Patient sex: M
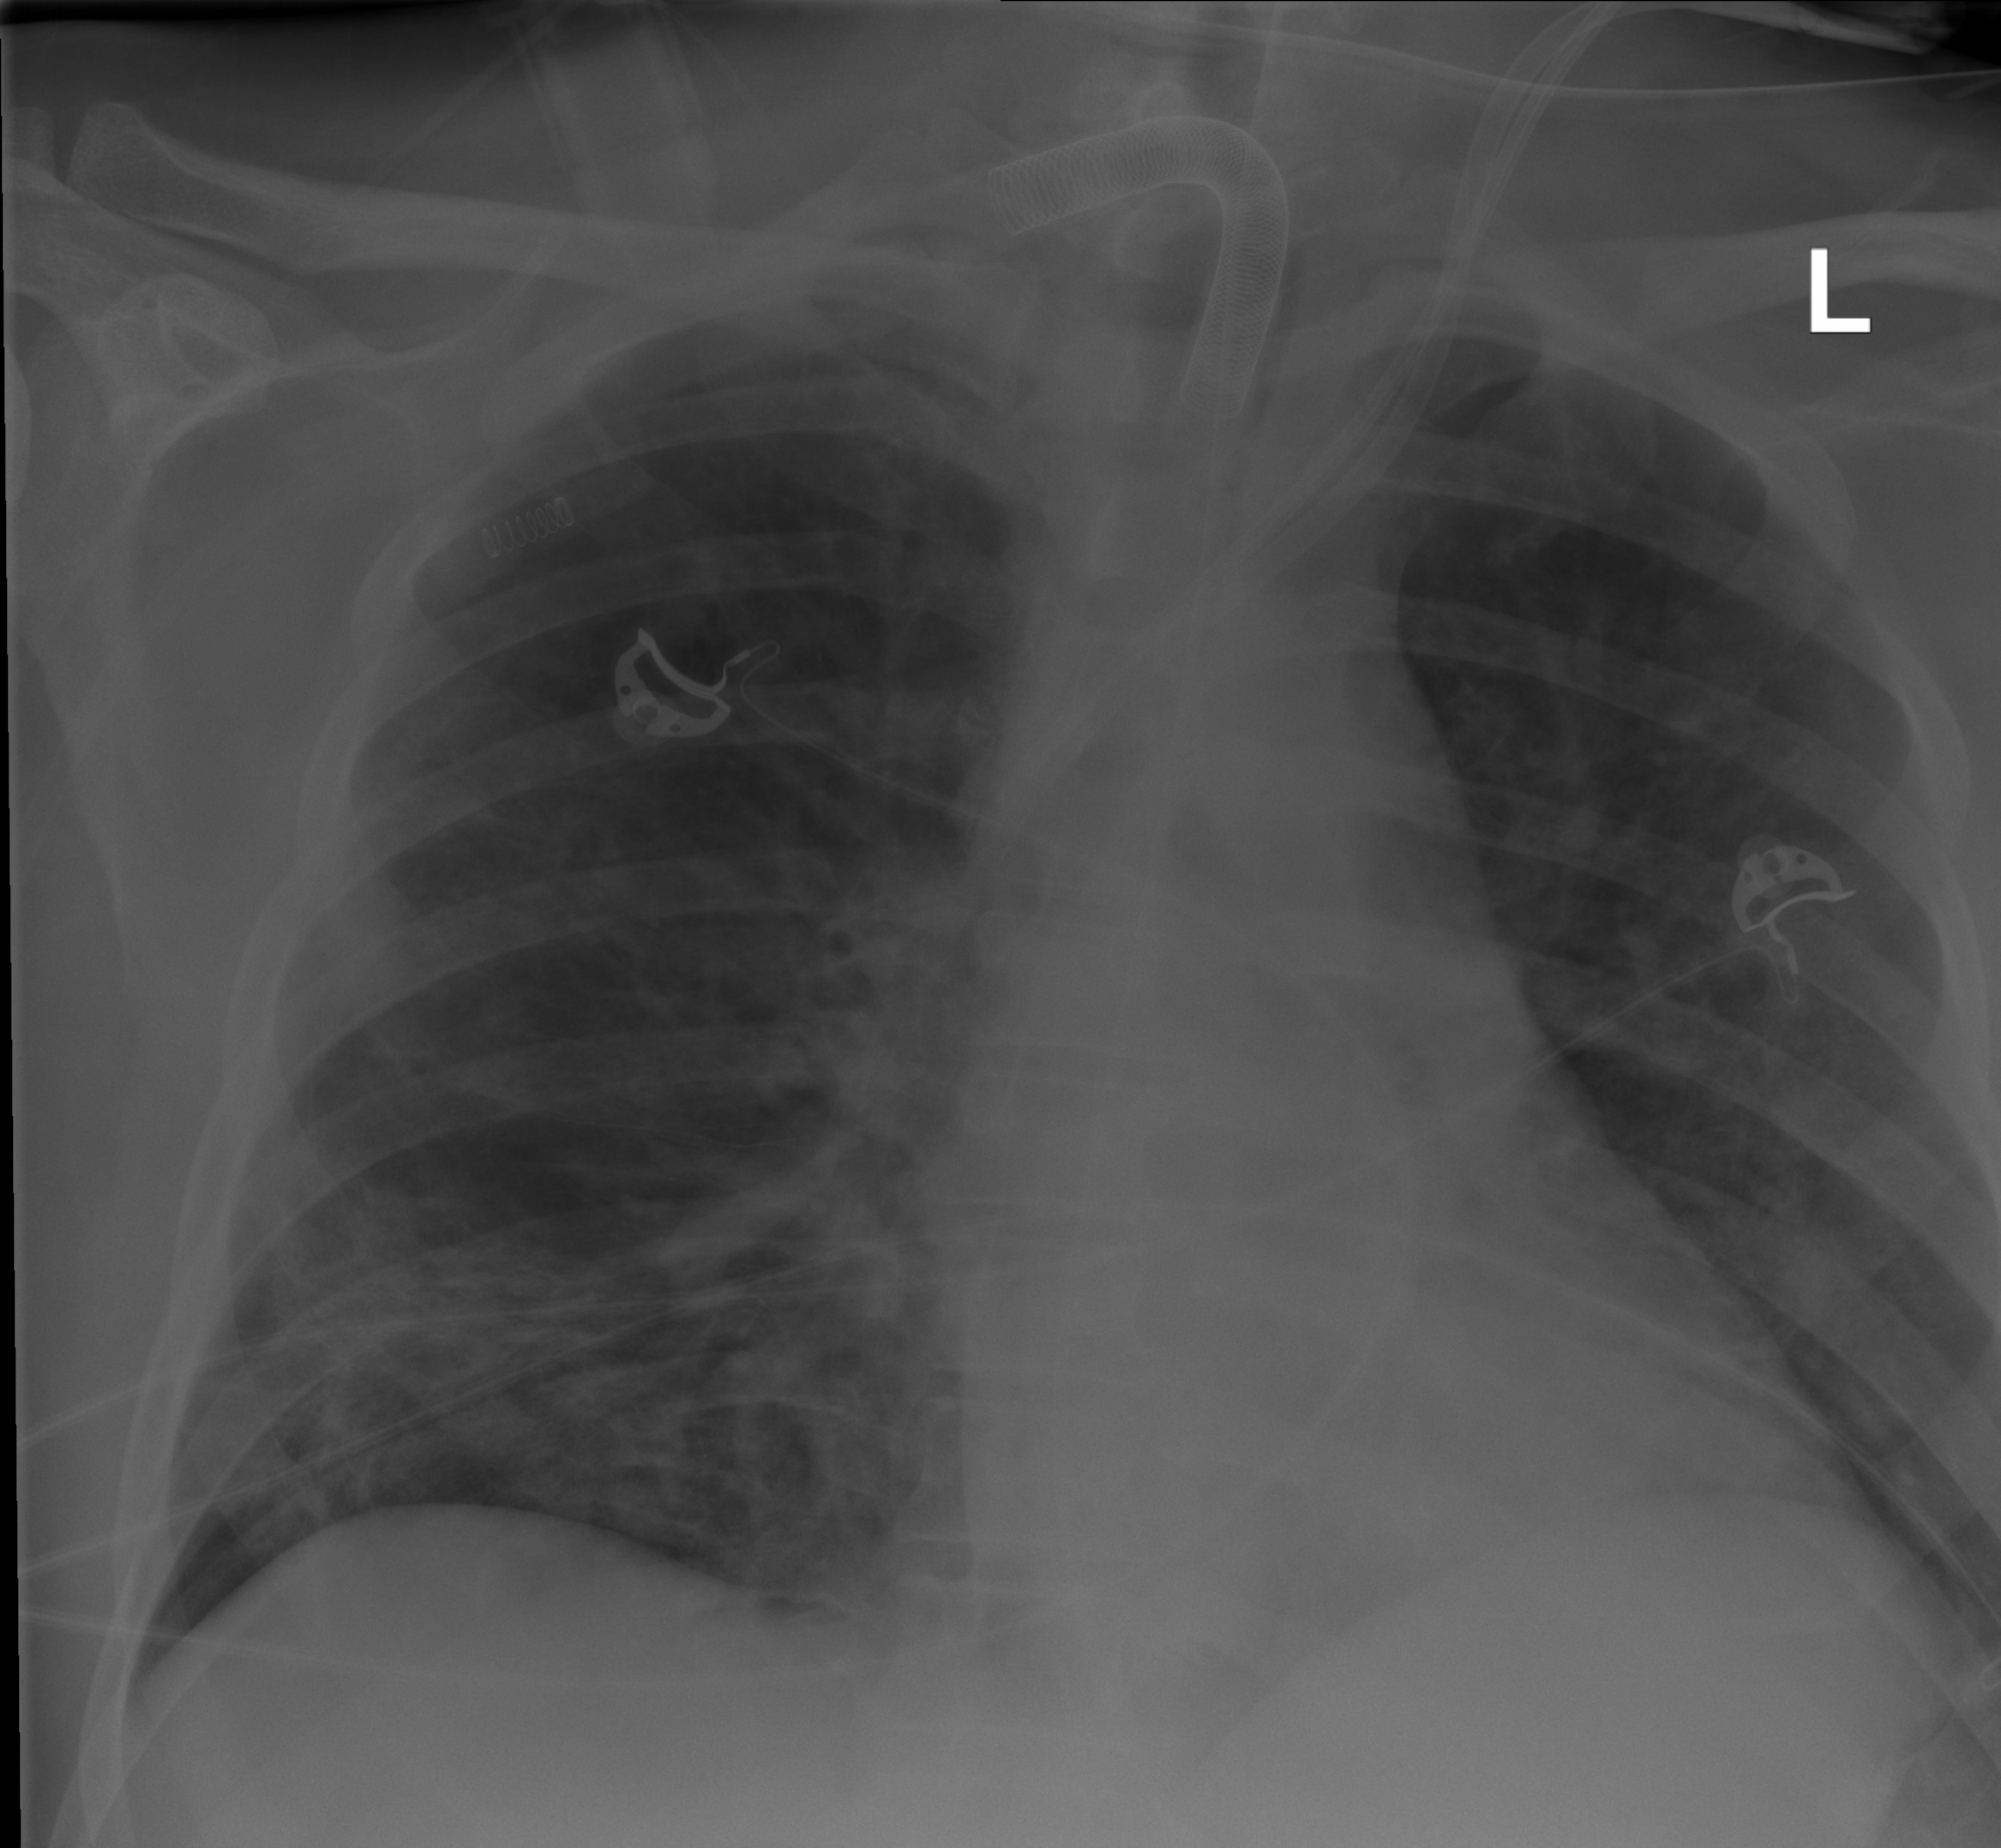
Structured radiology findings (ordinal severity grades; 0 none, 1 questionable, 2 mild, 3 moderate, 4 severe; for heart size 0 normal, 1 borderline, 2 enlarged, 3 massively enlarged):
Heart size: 0
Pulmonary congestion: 0
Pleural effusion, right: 0
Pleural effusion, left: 0
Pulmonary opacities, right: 2
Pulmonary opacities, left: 2
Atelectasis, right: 3
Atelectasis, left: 3